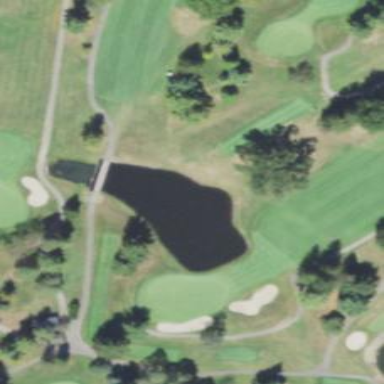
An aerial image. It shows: Beautiful pond surrounded by golf pitch. The area features water and is ideal for leisure activities.